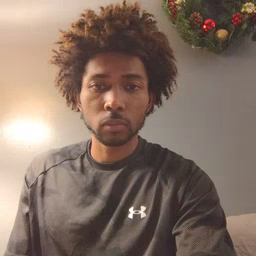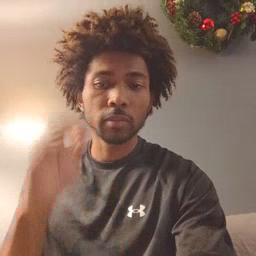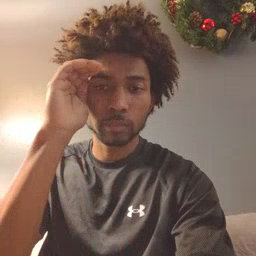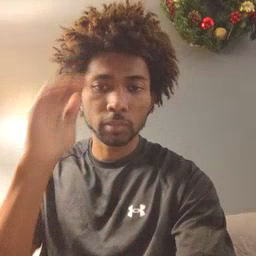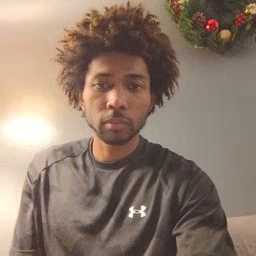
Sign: listen